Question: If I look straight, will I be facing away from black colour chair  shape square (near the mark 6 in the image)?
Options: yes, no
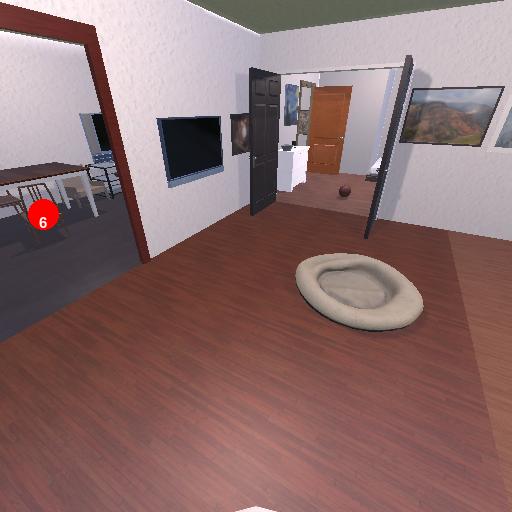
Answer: yes